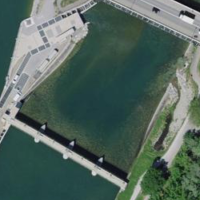
EUNIS habitat code: 15
Species observed at this site:
Erigeron canadensis
Medicago lupulina
Medicago sativa
Lotus corniculatus
Cornus sanguinea
Calopteryx splendens
Cichorium intybus